Current action and preconditions to check: trajectory_clear

Your task: For each precondition in the list above, predict whether it will hold at this action.

Consider the current scene as observed from the mobile robot's camera, and analyze the predicted future states of all dynamic agents (e.g., people, animals, vehicles, or any moving entities) within the NEXT SECOND.

IMPORTANT: Only answer "very likely" if you are absolutely certain—based on strong, clear evidence—that a dynamic agent will violate the precondition in the predicted future state. Do NOT answer "very likely" for unlikely, ambiguous, or low-probability risks.

Ask yourself for each precondition: Is there a high probability, with clear and convincing evidence, that the predicted future states of any dynamic agent will interfere with the predicted future state of the currently executing action within the NEXT SECOND, causing that precondition to fail?

Assess the risk level based on these predictions. Use "likely" or "very likely" if motions create a clear risk of interference.

Use "neutral" or "improbable" if agents are nearby but their predicted paths are clearly diverging or non-conflicting.

Failure Risk Categories: "very improbable", "improbable", "neutral", "likely", "very likely"

Answer Format: Output ONLY the probability_of_failure value from these categories: "very improbable", "improbable", "neutral", "likely", "very likely"

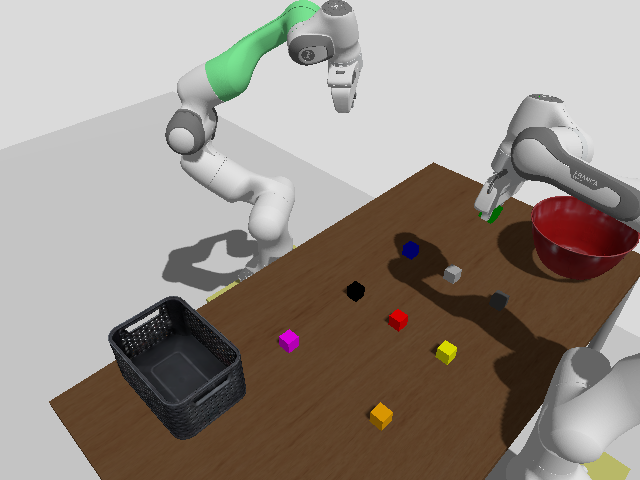

Answer: very improbable